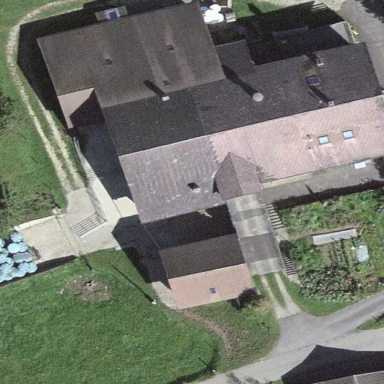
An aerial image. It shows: Farmyard area.